Question: I have simple register which stores value as 'std_logic_vector'. In simulation behavior, the output is delayed by 1 cycle. What is the reason behind that? Is it behavior due to clock'event? How to solve this issue?
Here is the code:
'''
entity fault_reg is
port (
clk : in std_logic;
rst : in std_logic;
reg_in : in std_logic_vector(NUM_PORTS - 1 downto 0);
reg_out : out std_logic_vector(NUM_PORTS - 1 downto 0));
end fault_reg;
architecture Behavioral of fault_reg is
begin
reg_impl : process(clk, rst)
begin
if rst = '1' then
reg_out <= (others => '0');
elsif clk'event and clk='1' then
reg_out <= reg_in;
end if;
end process reg_impl;
end Behavioral;
'''
Here is the waveform:

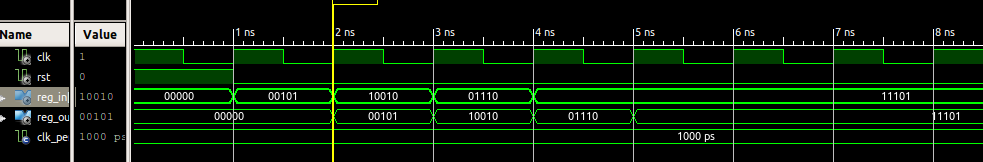
Answer: The process you written is a which is sensitive to the 'clk' and 'rst' signals; the process only "wakes up" to evaluate/update outputs when 'clk' or 'rst' changes. So even though 'reg_in' may change, 'reg_out' will only update on the next rising clock edge ('clk'event and clk='1'') or reset is asserted ('rst = '1'').
The timeline breaks down like this:
1. Rising clock edge.
2. reg_in changes soon after event #1.
3. Rising clock edge.
4. reg_out changes soon after event #3, with the value of reg_in that was present at event #3, which was the value that it changed to in event #2.